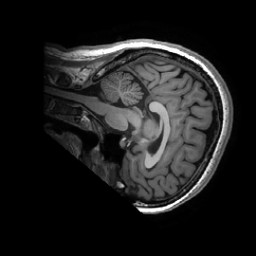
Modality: T1w
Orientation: sagittal
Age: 30
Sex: female
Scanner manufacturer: ge
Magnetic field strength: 3 T
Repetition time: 0.0073 s
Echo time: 0.003 s